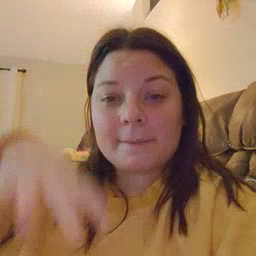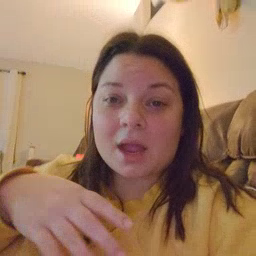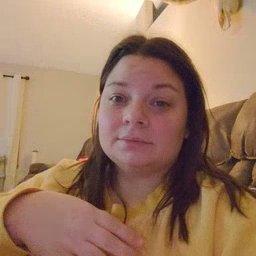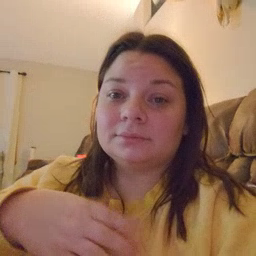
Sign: fireman